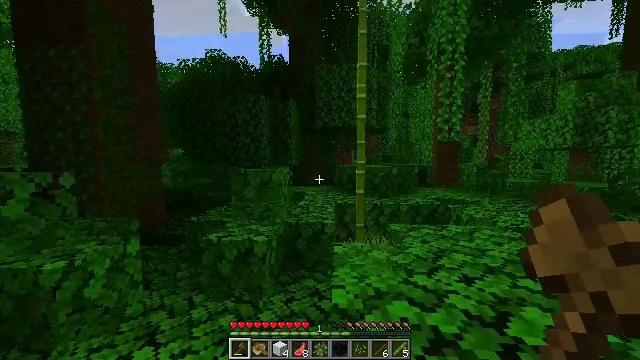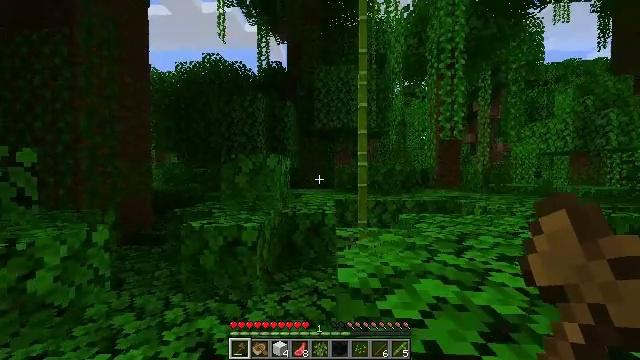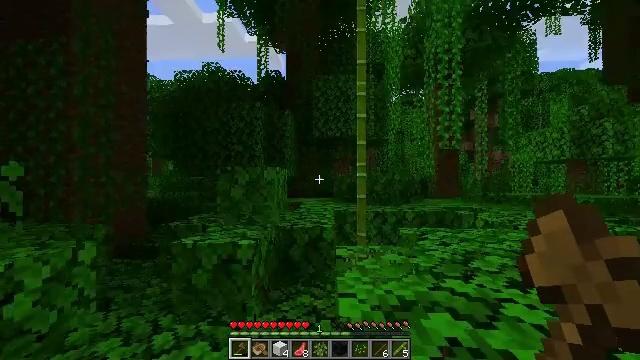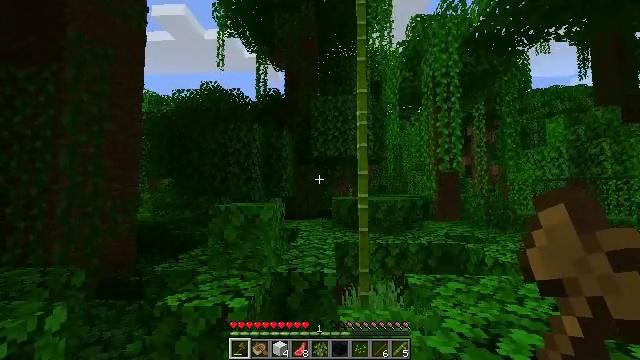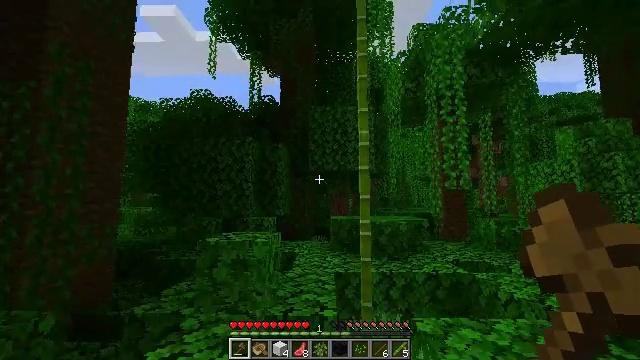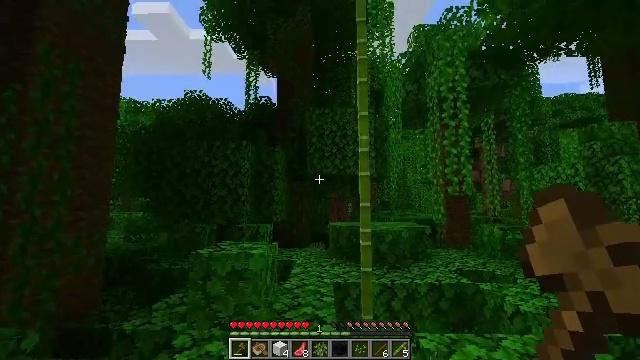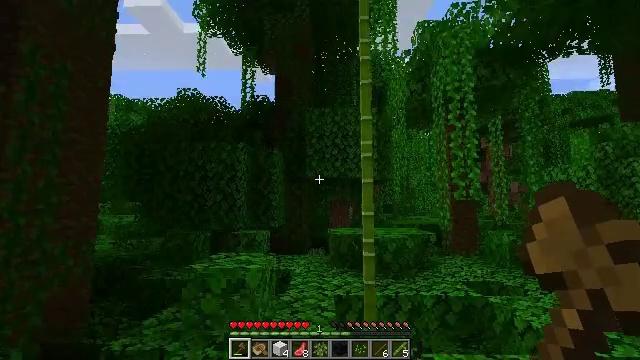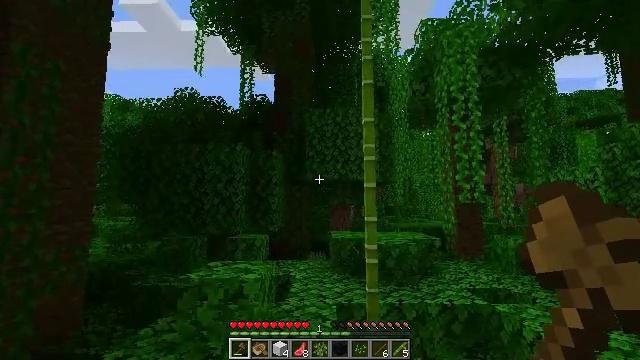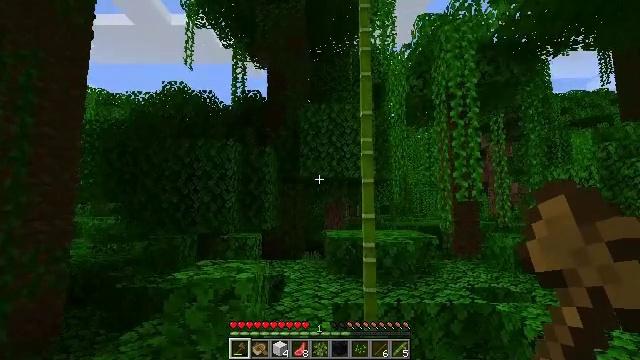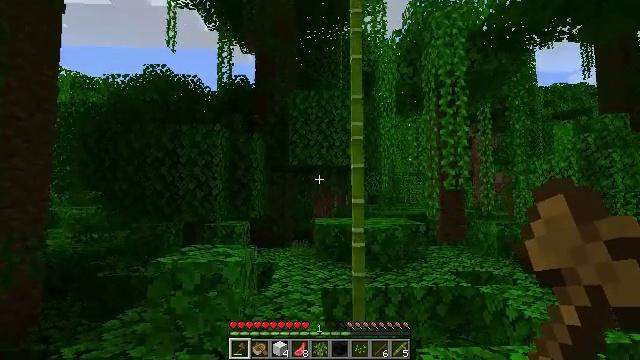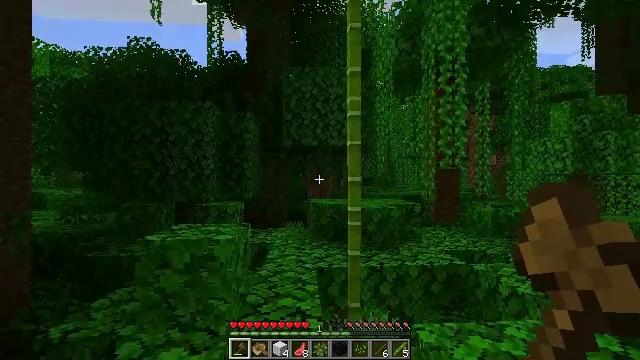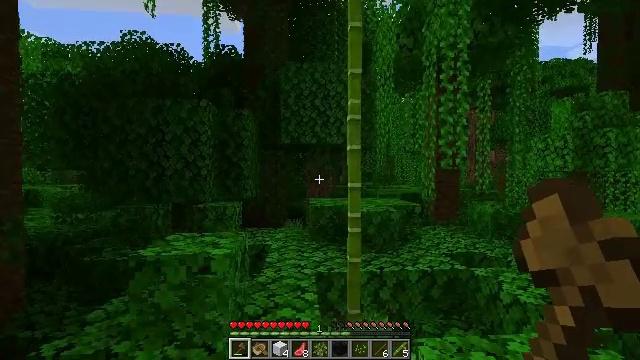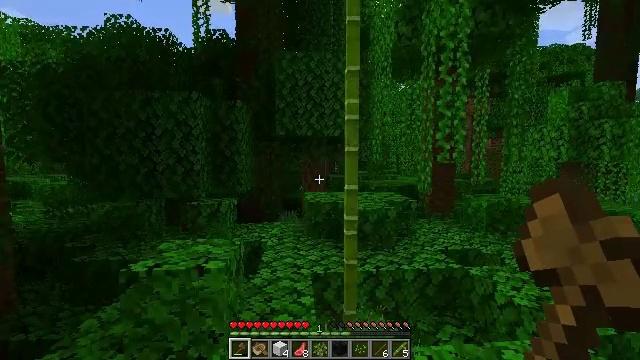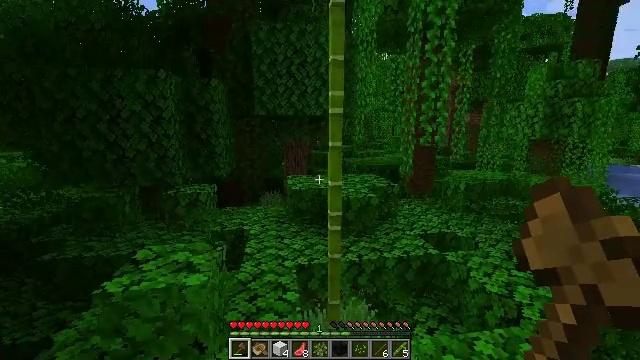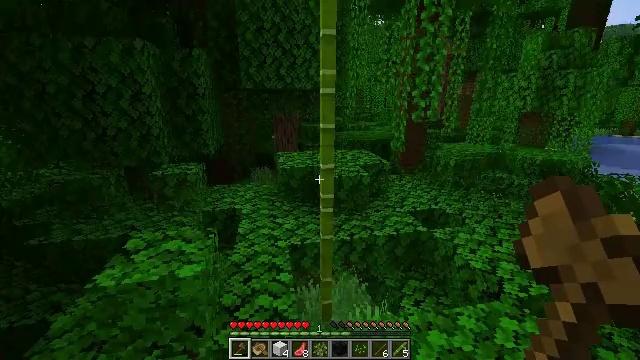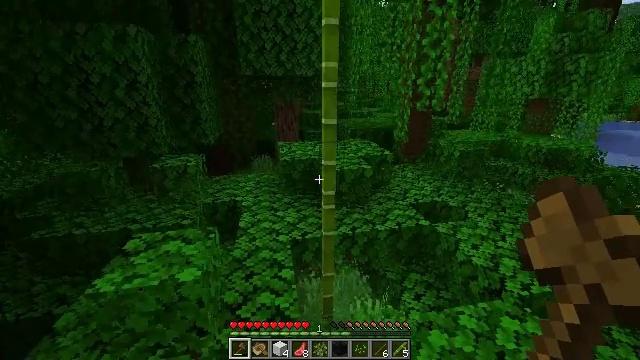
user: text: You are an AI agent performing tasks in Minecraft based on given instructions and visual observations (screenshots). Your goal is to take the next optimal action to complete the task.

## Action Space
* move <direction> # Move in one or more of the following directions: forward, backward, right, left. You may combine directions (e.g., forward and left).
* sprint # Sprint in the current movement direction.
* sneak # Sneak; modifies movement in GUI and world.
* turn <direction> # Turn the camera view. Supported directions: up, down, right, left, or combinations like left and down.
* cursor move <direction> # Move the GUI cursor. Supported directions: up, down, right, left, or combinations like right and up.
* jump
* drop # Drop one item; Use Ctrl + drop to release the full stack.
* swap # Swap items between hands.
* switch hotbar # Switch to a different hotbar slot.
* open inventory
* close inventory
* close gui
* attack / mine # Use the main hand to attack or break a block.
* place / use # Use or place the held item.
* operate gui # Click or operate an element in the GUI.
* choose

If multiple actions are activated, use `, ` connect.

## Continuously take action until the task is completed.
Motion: motion action
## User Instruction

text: Attack bamboo to gather it.
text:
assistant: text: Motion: move forward, turn up, jump
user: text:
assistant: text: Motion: move forward, turn up, jump
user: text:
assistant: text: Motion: move forward, turn up, jump
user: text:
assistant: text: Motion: move forward, turn up, jump
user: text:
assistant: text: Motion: move forward, jump
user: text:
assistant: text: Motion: move forward
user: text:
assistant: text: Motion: move forward
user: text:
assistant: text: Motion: move forward, turn right, jump
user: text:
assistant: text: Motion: move forward, turn right and down, jump
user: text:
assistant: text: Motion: move forward, turn right and down, jump
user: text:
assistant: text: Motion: move forward, turn down, jump
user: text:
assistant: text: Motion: move forward, turn right and down
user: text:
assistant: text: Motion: move forward, turn right and down
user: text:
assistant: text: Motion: move forward and move right, turn right and down
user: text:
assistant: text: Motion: move forward and move right, turn down
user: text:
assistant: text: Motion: move forward and move right, turn down
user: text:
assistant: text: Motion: move forward and move right, turn down
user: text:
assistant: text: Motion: move forward and move right, turn down
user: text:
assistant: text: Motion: move forward and move right, turn down
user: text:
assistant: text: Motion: move forward and move right, turn left and down
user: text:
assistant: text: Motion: move forward, turn down
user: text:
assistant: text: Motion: move forward, turn left and down
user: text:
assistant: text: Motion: turn down
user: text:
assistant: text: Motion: no_op
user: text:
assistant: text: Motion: attack / mine
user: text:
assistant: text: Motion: attack / mine
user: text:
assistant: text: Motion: attack / mine
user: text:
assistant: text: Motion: attack / mine
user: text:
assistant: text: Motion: attack / mine
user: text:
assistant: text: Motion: attack / mine